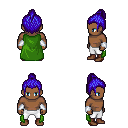
a pixel art fantasy rpg character, male body template, human, dark skin, green cape, white pants, blue short topknot hairstyle, white cloth bracers, brown shoes, four views (front, back, left, right), 2x2 character sprite sheet, small pixel art, hard edges, no anti-aliasing